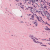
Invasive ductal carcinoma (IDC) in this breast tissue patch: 1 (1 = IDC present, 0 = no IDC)